Question: I am wanting to commit my files - the ones from 15hr ago but why is it showing me other developers commits from august?

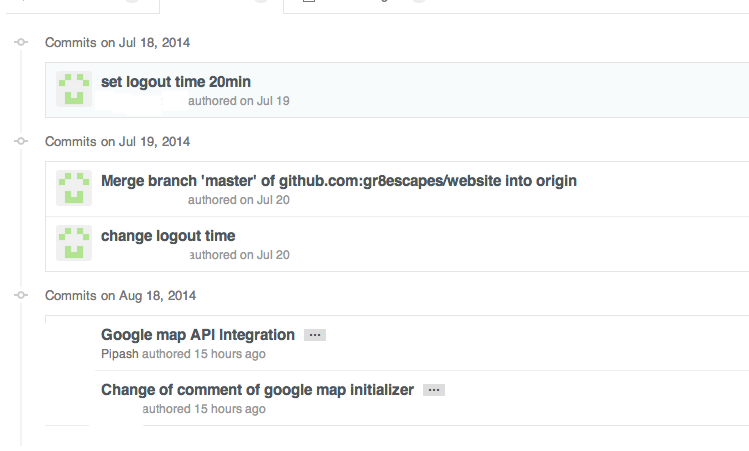
Answer: You were ahead by 'X' number of commits from the remote repository HEAD (or different ref). So you , which basically means you obtained commits from other developers in order to be up-to-date.
---
You added some code into your current branch which isn't yours. That is a valid reason why it won't be displayed on the repository as if you were the code owner. Instead, it shows the 'X' commits with their actual authors, even if these developers are not part of your team and you haven't ever seen their names.